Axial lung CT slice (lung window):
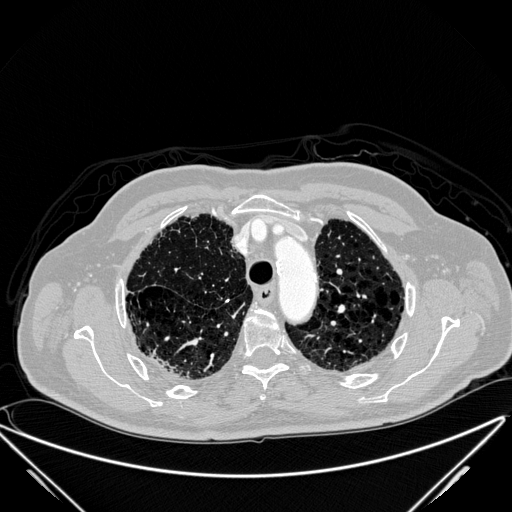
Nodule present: no